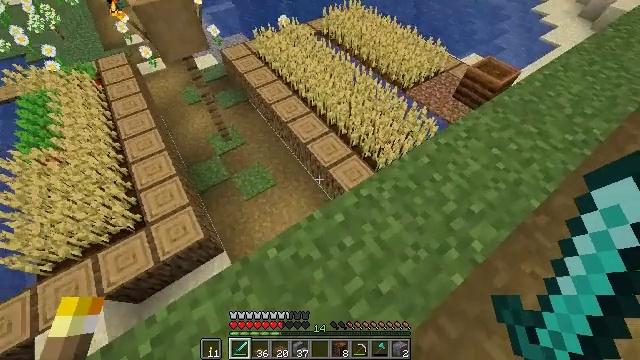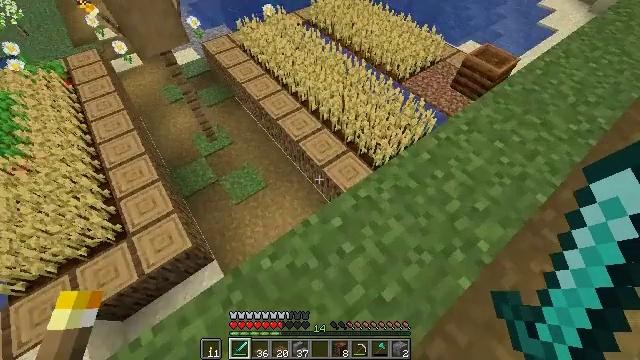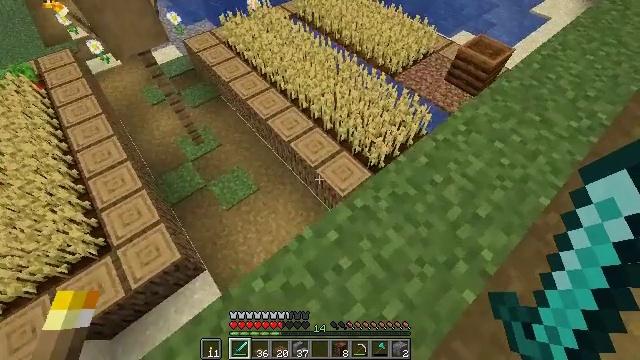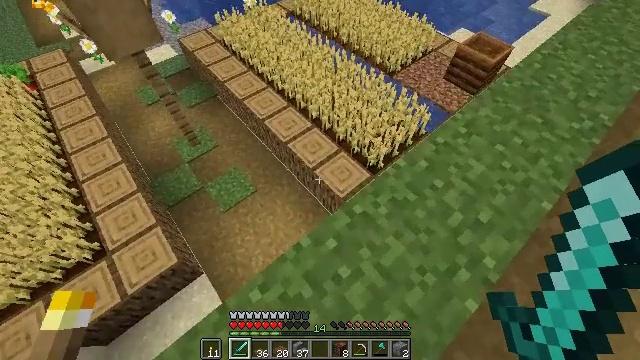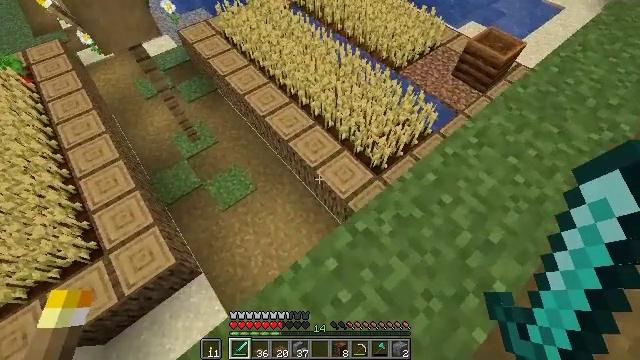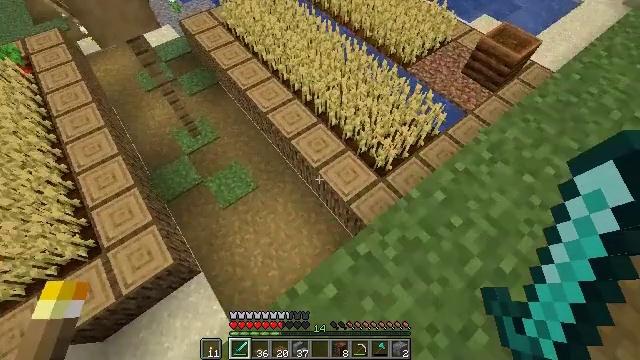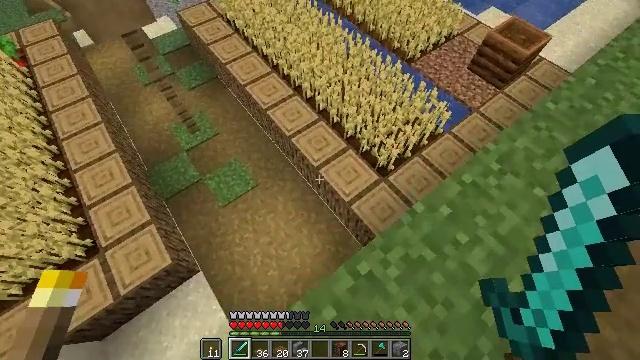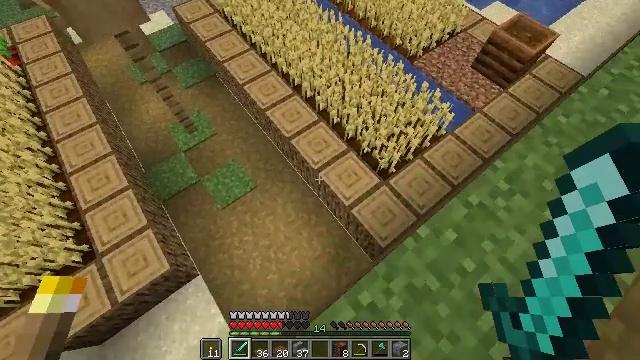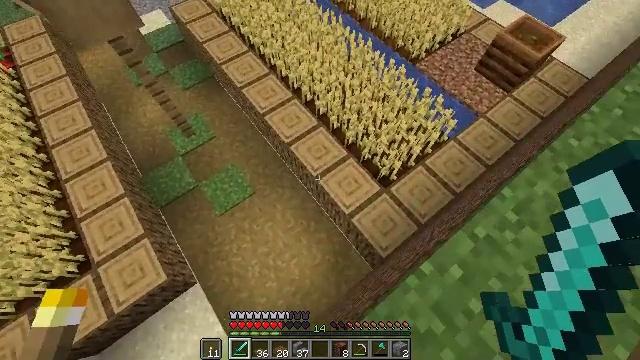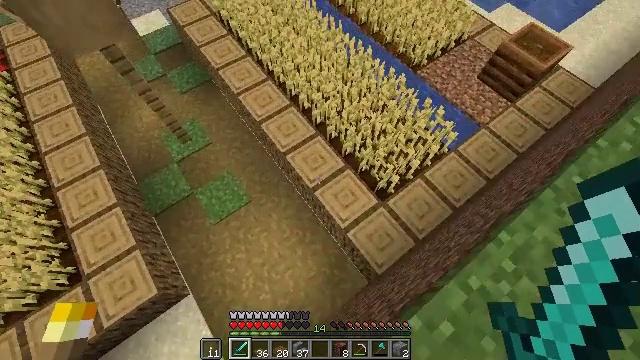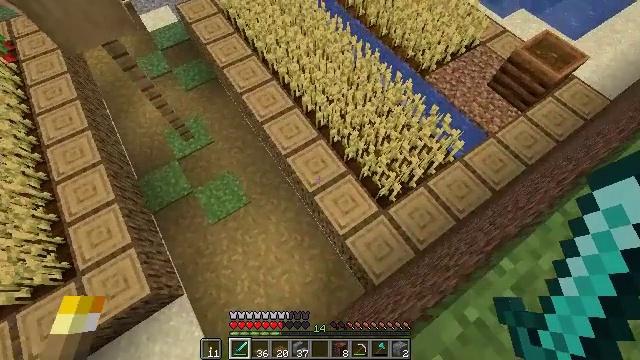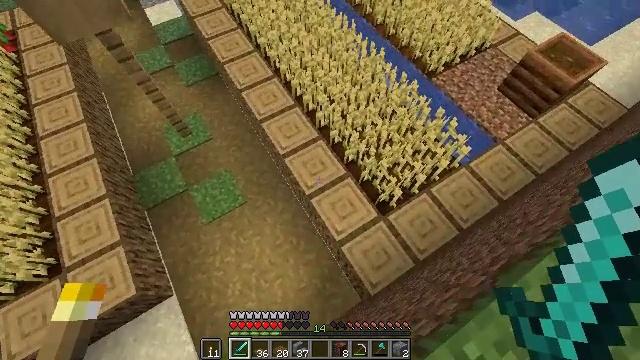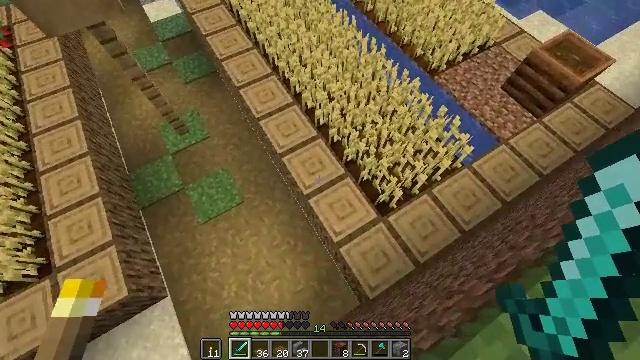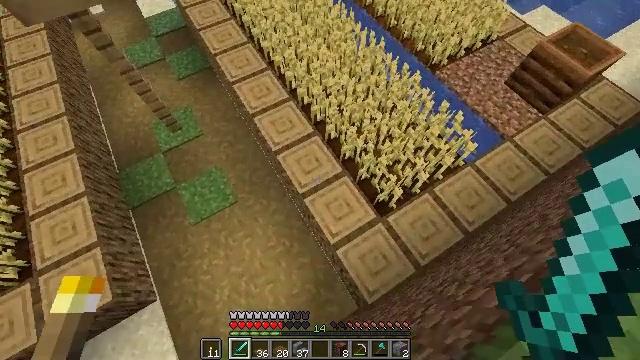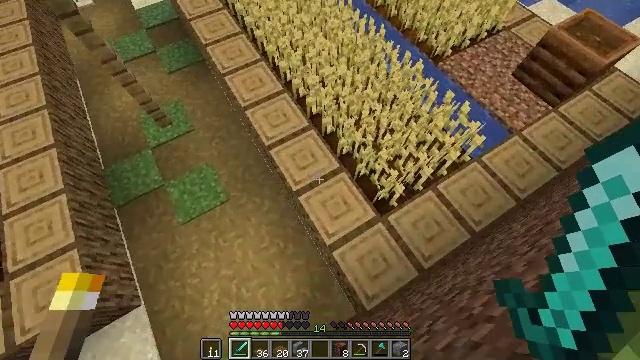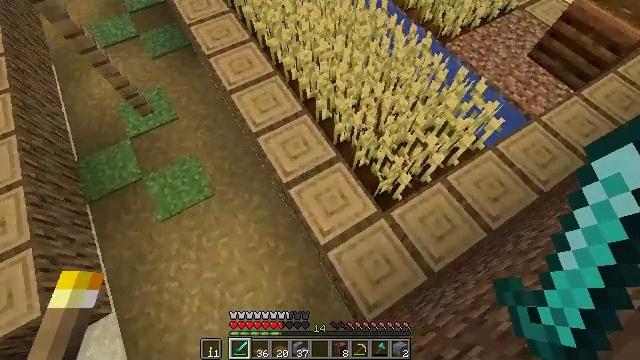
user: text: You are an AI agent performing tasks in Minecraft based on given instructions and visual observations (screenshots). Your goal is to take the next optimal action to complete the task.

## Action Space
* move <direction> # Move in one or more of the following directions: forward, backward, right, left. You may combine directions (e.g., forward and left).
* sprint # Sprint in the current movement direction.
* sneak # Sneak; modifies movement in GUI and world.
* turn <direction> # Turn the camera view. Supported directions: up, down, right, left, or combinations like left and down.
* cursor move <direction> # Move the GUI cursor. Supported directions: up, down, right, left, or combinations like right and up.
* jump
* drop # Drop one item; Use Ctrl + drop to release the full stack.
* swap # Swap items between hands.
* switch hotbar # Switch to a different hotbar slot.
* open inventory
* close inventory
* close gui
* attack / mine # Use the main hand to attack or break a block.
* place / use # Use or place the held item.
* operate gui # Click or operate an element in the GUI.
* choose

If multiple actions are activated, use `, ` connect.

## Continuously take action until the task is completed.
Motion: motion action
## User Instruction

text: Gather wheat by left-clicking on it.
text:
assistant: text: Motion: turn right
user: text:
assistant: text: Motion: move forward, turn right
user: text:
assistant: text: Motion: move forward
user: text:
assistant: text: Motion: move forward, turn down
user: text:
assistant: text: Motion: move forward, turn left and down
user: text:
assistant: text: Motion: move forward, turn down
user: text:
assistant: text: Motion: move forward, turn down
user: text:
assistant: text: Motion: move forward and move right
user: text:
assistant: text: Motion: move forward and move right, turn left
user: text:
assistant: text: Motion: move forward and move right, turn left
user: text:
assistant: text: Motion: move forward and move right, turn left
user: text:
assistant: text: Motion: no_op
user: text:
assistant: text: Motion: no_op
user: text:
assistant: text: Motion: no_op
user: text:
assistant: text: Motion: no_op
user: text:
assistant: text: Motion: turn right
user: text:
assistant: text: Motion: turn right
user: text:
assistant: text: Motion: turn right
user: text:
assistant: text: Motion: turn right and up
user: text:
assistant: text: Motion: turn right and up
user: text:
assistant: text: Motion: turn right and up
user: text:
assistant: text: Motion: turn right and up
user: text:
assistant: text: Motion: turn up
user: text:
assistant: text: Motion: no_op
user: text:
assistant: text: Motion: no_op
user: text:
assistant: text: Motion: no_op
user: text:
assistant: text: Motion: move right, turn left
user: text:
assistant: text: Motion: move right, turn left
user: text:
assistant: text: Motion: turn left
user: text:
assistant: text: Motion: no_op